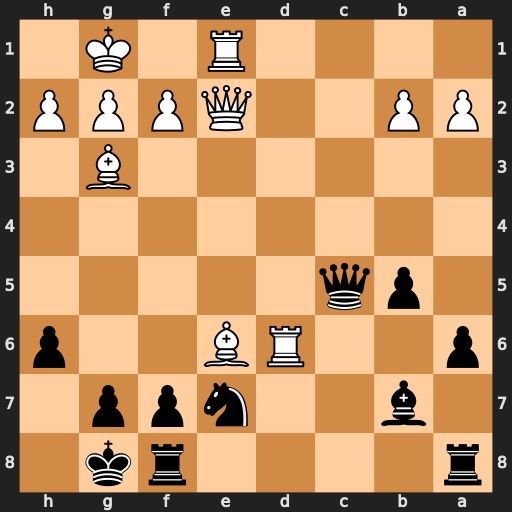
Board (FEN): r4rk1/1b2npp1/p2RB2p/1pq5/8/6B1/PP2QPPP/4R1K1
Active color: b
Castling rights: -
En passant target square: -
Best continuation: fxe6 Qxe6+ Rf7 Rd7 Qc6 Qxc6 Nxc6